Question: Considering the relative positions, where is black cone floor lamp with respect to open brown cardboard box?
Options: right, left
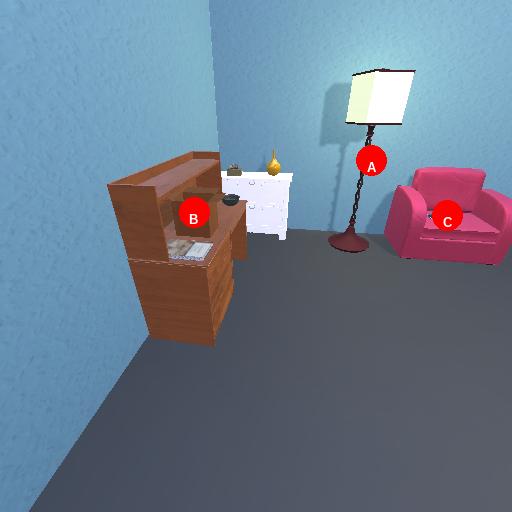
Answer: right